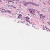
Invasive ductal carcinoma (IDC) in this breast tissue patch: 1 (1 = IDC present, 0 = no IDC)